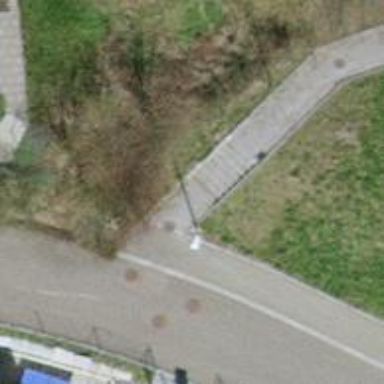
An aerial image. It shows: Road with steps.